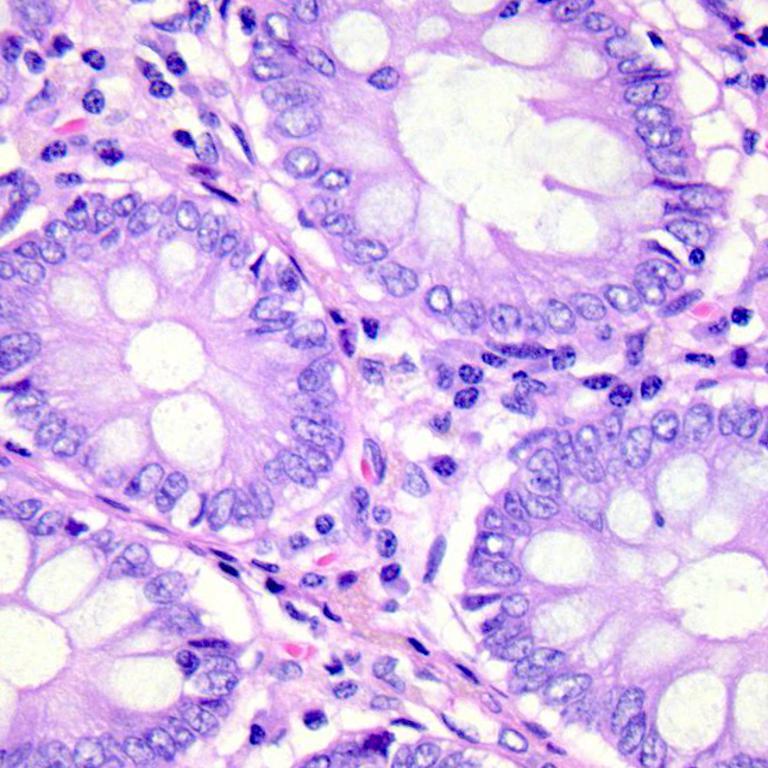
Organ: colon
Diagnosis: benign